Question: I am working on a custom style for the scrollbar on the scrollviewer. It is working fine but I want the scrollbar to be on top of the content so my controls width won't break because of the scrollbar.

As you can see here the control on top breaks because of the scrollbar. Do you guys know how to make my scrollbars background some kind of transparent so my control will be behind the scrollbar?
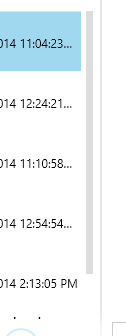
Answer: '''
<Window.Resources>
<Style x:Key="ListboxStyle" TargetType="ListBox">
<Style.Resources>
<Style x:Key="ScrollBarThumbVertical" TargetType="{x:Type Thumb}">
<Setter Property="OverridesDefaultStyle" Value="true"/>
<Setter Property="IsTabStop" Value="false"/>
<Setter Property="Template">
<Setter.Value>
<ControlTemplate TargetType="{x:Type Thumb}">
<Rectangle x:Name="rectangle" Fill="#CDCDCD" Height="{TemplateBinding Height}" SnapsToDevicePixels="True" Width="{TemplateBinding Width}"/>
<ControlTemplate.Triggers>
<Trigger Property="IsMouseOver" Value="true">
<Setter Property="Fill" TargetName="rectangle" Value="#A6A6A6"/>
</Trigger>
<Trigger Property="IsDragging" Value="true">
<Setter Property="Fill" TargetName="rectangle" Value="#606060"/>
</Trigger>
</ControlTemplate.Triggers>
</ControlTemplate>
</Setter.Value>
</Setter>
</Style>
<Style TargetType="RepeatButton">
<Setter Property="Template">
<Setter.Value>
<ControlTemplate TargetType="RepeatButton">
<Grid>
<ContentPresenter></ContentPresenter>
</Grid>
</ControlTemplate>
</Setter.Value>
</Setter>
</Style>
<Style TargetType="{x:Type ScrollBar}">
<Setter Property="Stylus.IsPressAndHoldEnabled" Value="false"/>
<Setter Property="Stylus.IsFlicksEnabled" Value="false"/>
<Setter Property="BorderThickness" Value="1,0"/>
<Setter Property="Template">
<Setter.Value>
<ControlTemplate TargetType="{x:Type ScrollBar}">
<Grid x:Name="Bg" Width="8" Margin="0,15,0,15" Background="Transparent" SnapsToDevicePixels="true">
<Grid.RowDefinitions>
<RowDefinition MaxHeight="0"/>
<RowDefinition Height="0.00001*"/>
<RowDefinition Height="0"/>
</Grid.RowDefinitions>
<Border BorderBrush="{TemplateBinding BorderBrush}" BorderThickness="0" Background="Transparent" Grid.Row="1"/>
<RepeatButton Height="0" Width="0" x:Name="PART_LineUpButton" Command="{x:Static ScrollBar.LineUpCommand}" IsEnabled="{TemplateBinding IsMouseOver}"/>
<Track x:Name="PART_Track" IsDirectionReversed="true" IsEnabled="{TemplateBinding IsMouseOver}" Grid.Row="1">
<Track.DecreaseRepeatButton>
<RepeatButton Command="{x:Static ScrollBar.PageUpCommand}" Background="Transparent" BorderBrush="Transparent" BorderThickness="0" />
</Track.DecreaseRepeatButton>
<Track.IncreaseRepeatButton>
<RepeatButton Command="{x:Static ScrollBar.PageDownCommand}" Background="Transparent" BorderBrush="Transparent" BorderThickness="0" />
</Track.IncreaseRepeatButton>
<Track.Thumb>
<Thumb Style="{StaticResource ScrollBarThumbVertical}"/>
</Track.Thumb>
</Track>
<RepeatButton x:Name="PART_LineDownButton" Height="0" Width="0" Command="{x:Static ScrollBar.LineDownCommand}" IsEnabled="{TemplateBinding IsMouseOver}" Grid.Row="2"/>
</Grid>
</ControlTemplate>
</Setter.Value>
</Setter>
</Style>
<Style TargetType="{x:Type ScrollViewer}">
<Setter Property="Template">
<Setter.Value>
<ControlTemplate TargetType="{x:Type ScrollViewer}">
<Grid x:Name="Grid" HorizontalAlignment="Right">
<ScrollContentPresenter x:Name="PART_ScrollContentPresenter" CanContentScroll="{TemplateBinding CanContentScroll}" CanHorizontallyScroll="False" CanVerticallyScroll="False" ContentTemplate="{TemplateBinding ContentTemplate}" Content="{TemplateBinding Content}" Margin="{TemplateBinding Padding}" />
<ScrollBar x:Name="PART_VerticalScrollBar" HorizontalAlignment="Right" AutomationProperties.AutomationId="VerticalScrollBar" Cursor="Arrow" Maximum="{TemplateBinding ScrollableHeight}" Minimum="0" Visibility="{TemplateBinding ComputedVerticalScrollBarVisibility}" Value="{Binding VerticalOffset, Mode=OneWay, RelativeSource={RelativeSource TemplatedParent}}" ViewportSize="{TemplateBinding ViewportHeight}"/>
</Grid>
</ControlTemplate>
</Setter.Value>
</Setter>
</Style>
</Style.Resources>
</Style>
</Window.Resources>
'''
'''
<ListBox Style="{StaticResource ListboxStyle}" Height="400" Width="150" ScrollViewer.HorizontalScrollBarVisibility="Hidden">
<TextBlock Text="29/6/2014 9:58:00 Datetime value" Margin="10"></TextBlock>
<TextBlock Text="29/6/2014 9:58:00 Datetime value" Margin="10"></TextBlock>
<TextBlock Text="29/6/2014 9:58:00 Datetime value" Margin="10"></TextBlock>
<TextBlock Text="29/6/2014 9:58:00 Datetime value" Margin="10"></TextBlock>
<TextBlock Text="29/6/2014 9:58:00 Datetime value" Margin="10"></TextBlock>
<TextBlock Text="29/6/2014 9:58:00 Datetime value" Margin="10"></TextBlock>
<TextBlock Text="29/6/2014 9:58:00 Datetime value" Margin="10"></TextBlock>
<TextBlock Text="29/6/2014 9:58:00 Datetime value" Margin="10"></TextBlock>
<TextBlock Text="29/6/2014 9:58:00 Datetime value" Margin="10"></TextBlock>
<TextBlock Text="29/6/2014 9:58:00 Datetime value" Margin="10"></TextBlock>
<TextBlock Text="29/6/2014 9:58:00 Datetime value" Margin="10"></TextBlock>
<TextBlock Text="29/6/2014 9:58:00 Datetime value" Margin="10"></TextBlock>
</ListBox>
'''